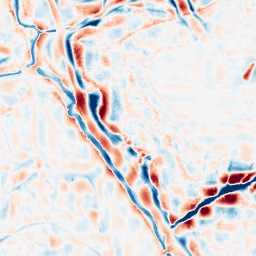
Category: wavelet
Decomposition family: wavelet_biorthogonal
Decomposition parameters: wavelet: bior4.4
level: 4
Upsampling method: bicubic
Upsampling parameters: scale: 8
Upsampling scale: 8